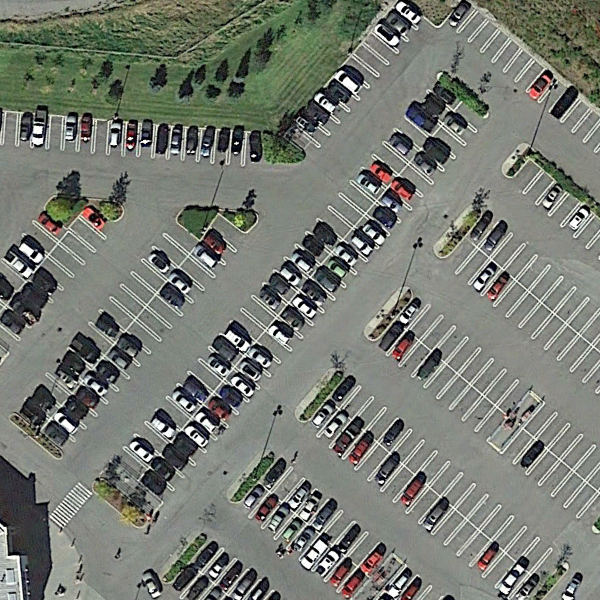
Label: Parking